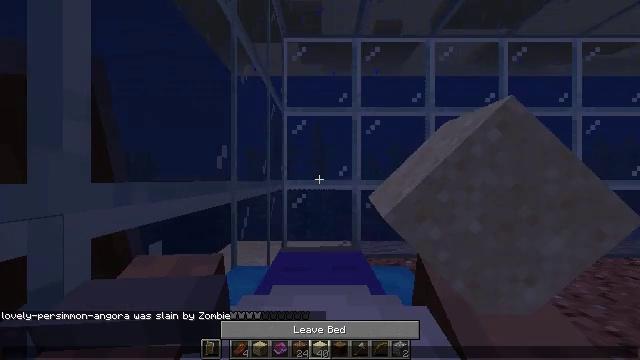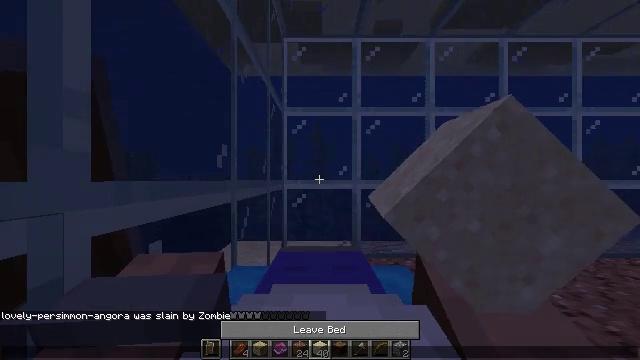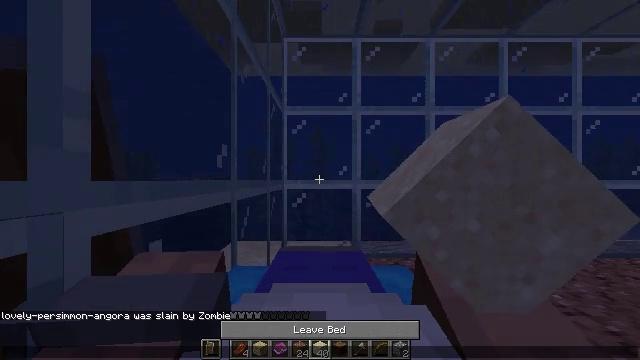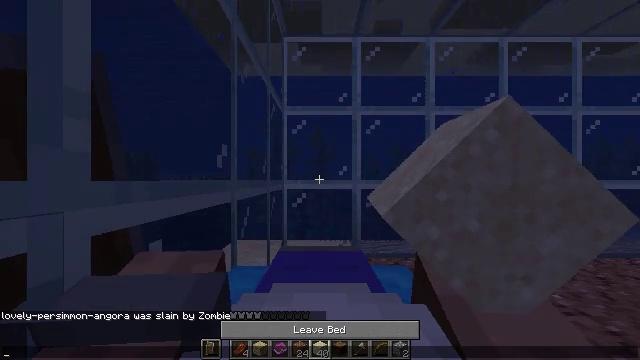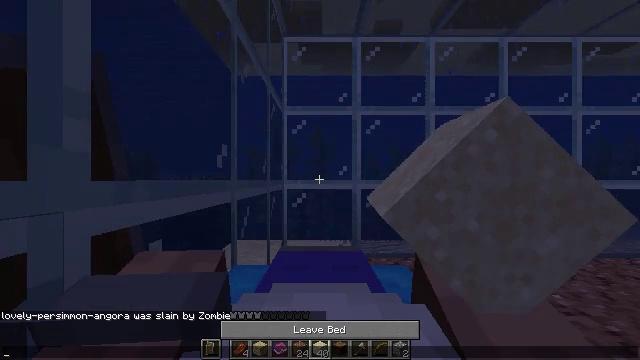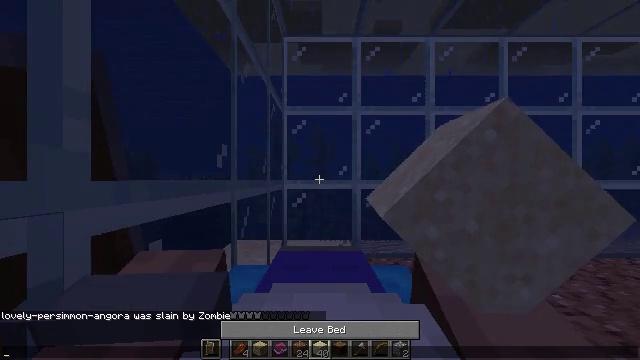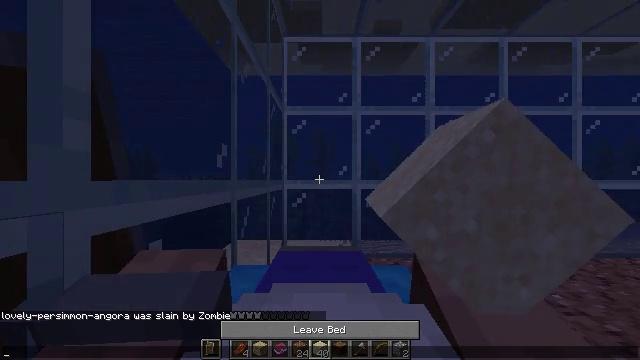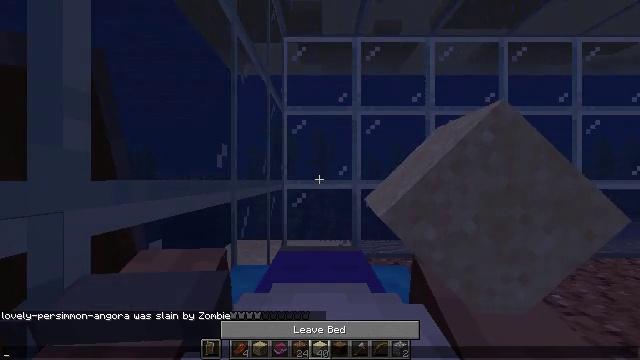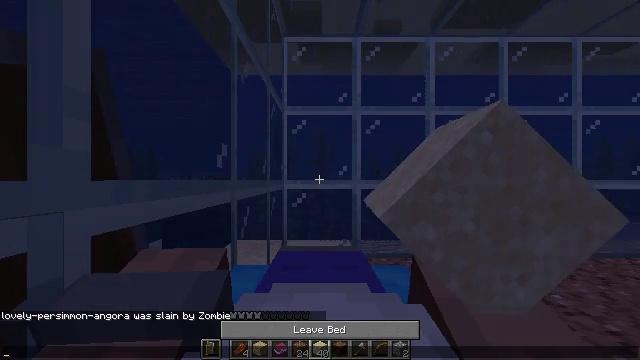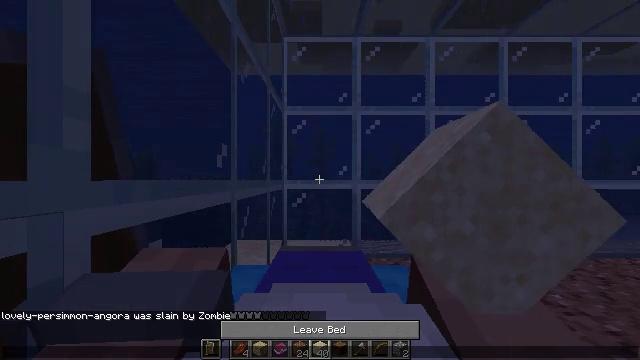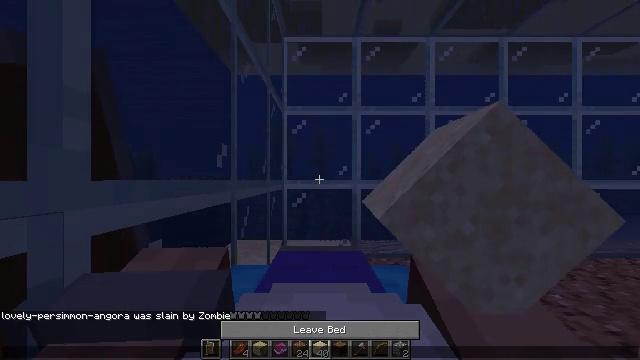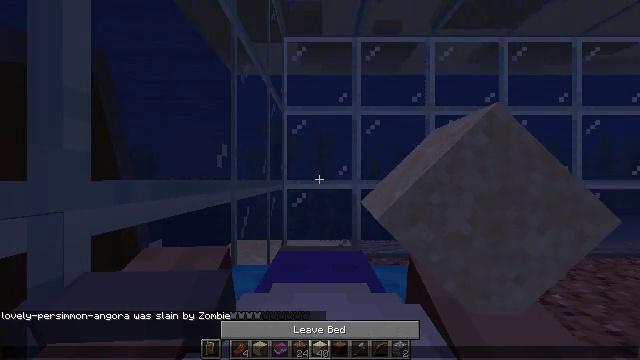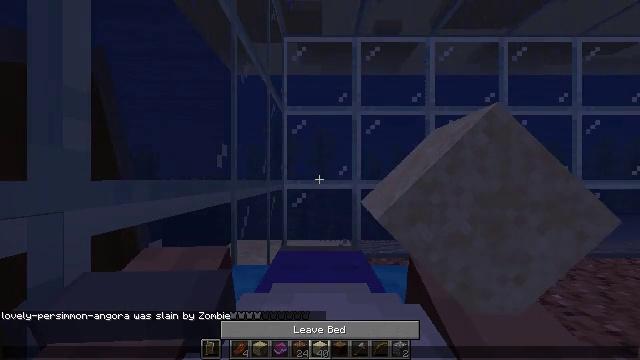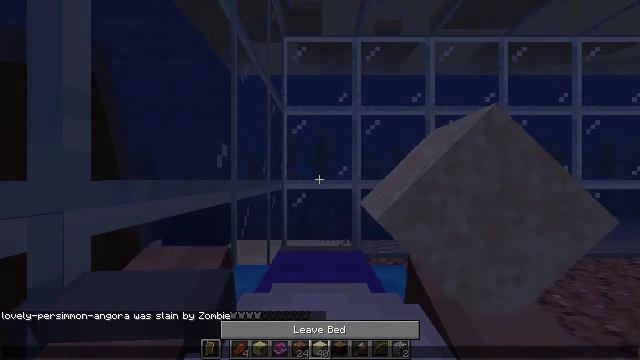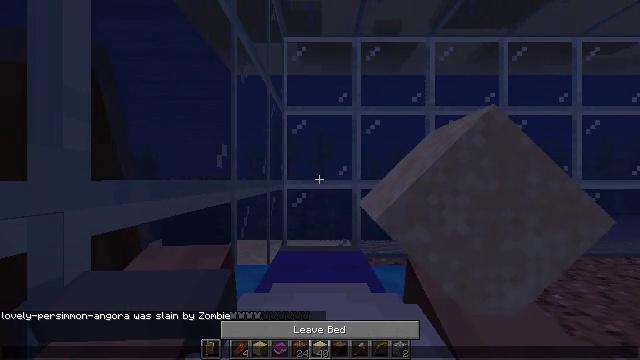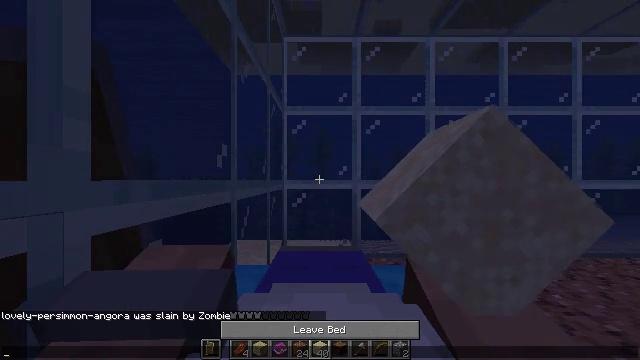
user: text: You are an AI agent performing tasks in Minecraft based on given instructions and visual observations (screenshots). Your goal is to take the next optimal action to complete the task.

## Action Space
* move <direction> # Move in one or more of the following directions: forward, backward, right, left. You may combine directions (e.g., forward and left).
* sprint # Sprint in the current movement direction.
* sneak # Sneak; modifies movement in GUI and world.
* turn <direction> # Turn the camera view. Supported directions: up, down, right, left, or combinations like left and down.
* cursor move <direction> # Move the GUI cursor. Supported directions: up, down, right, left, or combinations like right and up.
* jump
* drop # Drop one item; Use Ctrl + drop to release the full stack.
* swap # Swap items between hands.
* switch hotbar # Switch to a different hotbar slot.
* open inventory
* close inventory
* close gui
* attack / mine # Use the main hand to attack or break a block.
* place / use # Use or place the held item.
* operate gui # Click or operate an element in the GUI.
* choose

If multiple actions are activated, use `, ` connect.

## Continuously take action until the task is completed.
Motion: motion action
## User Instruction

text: Gather packed ice blocks.
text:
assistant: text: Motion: no_op
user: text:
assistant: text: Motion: no_op
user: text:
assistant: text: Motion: no_op
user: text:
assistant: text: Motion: no_op
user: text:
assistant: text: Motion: no_op
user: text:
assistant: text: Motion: cursor move down
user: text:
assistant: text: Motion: no_op
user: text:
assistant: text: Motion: no_op
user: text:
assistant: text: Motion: no_op
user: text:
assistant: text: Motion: no_op
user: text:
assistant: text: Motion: cursor move down
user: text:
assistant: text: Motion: cursor move right and down
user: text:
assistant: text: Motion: cursor move right and down
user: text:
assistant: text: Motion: no_op
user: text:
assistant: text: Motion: no_op
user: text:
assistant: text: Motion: no_op
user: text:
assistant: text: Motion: no_op
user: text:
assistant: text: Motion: no_op
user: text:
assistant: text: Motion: no_op
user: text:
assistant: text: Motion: no_op
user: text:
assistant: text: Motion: no_op
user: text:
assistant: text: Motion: no_op
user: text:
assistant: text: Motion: no_op
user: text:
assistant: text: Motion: no_op
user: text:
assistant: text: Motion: no_op
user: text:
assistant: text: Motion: no_op
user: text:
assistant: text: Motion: no_op
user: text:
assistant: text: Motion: no_op
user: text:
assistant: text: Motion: no_op
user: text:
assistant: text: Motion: no_op